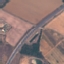
Land use / land cover: Highway